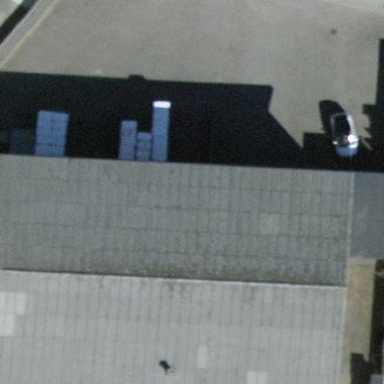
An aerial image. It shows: Industrial building.